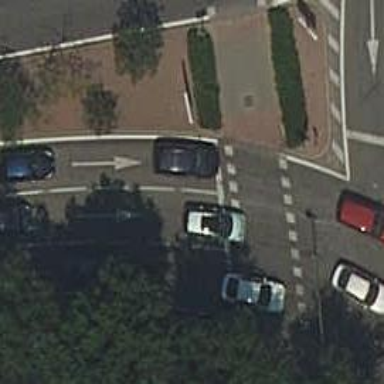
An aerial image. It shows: Asphalt footway with crossing controlled by traffic signals and pedestrian island.